Question: I have listview. When it's empty, I would like it to have the appearance of endlessly scrolling lined paper when there are no items in the list.

I could use an endless adapter and empty views but that seems like overkill.
Is there a way to endlessly scroll an image? If there is, my plan is to use this method in a view set via 'setEmptyView()'.
I can't show you what I've tried, since I can't figure out what to try ;)
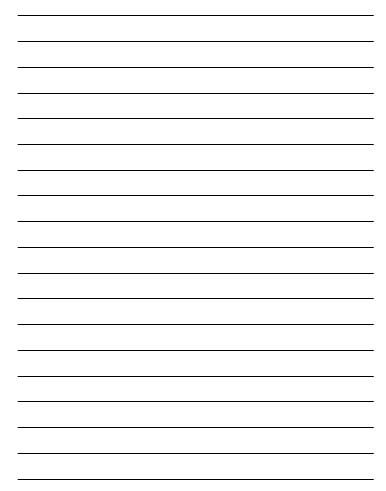
Answer: Create a 'View' subclass, which handles 'onTouchEvent' for scrolling (use 'View.post' with some 'Interpolator' for swipe effect or anything else that makes it less code to write) and 'onDraw' to draw the lines.